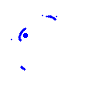
Particle: electron